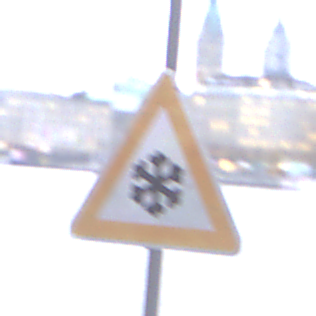
Verkehrszeichen: SchneeOderEisglaette
Umgebung: Outdoor, Urban
Tageszeit: MorningAfternoon
Wetter: Overcast
Licht: Natural
Jahreszeit: NotSpecified
Kontrast: LowContrast